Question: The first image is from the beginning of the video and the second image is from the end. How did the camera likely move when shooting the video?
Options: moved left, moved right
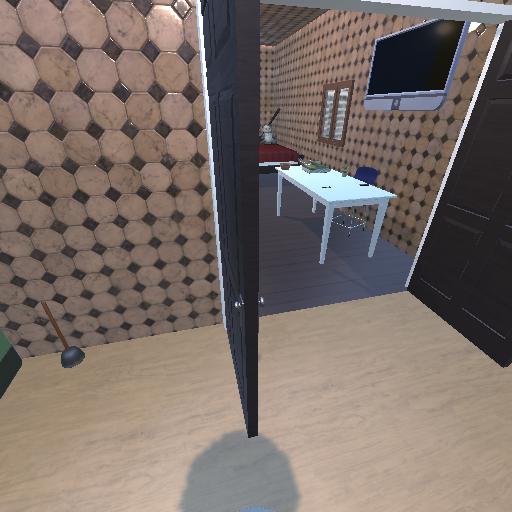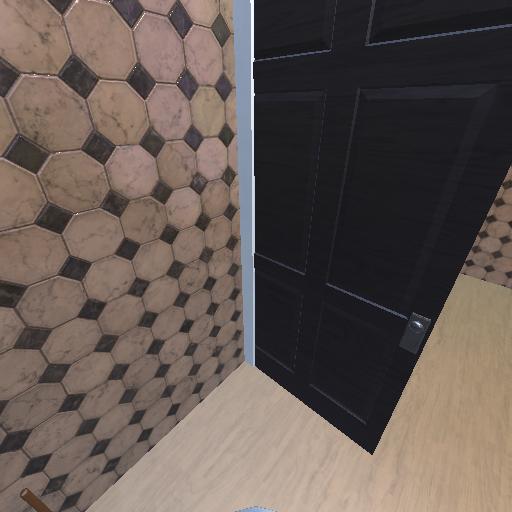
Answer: moved left